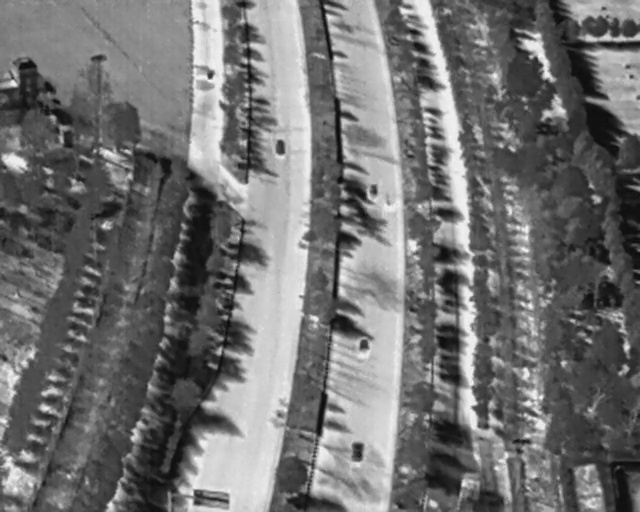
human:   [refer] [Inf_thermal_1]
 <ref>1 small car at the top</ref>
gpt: <box>[[42, 27, 44, 29, 2]]</box>